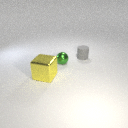
large yellow metal cube to the left of small gray rubber cylinder